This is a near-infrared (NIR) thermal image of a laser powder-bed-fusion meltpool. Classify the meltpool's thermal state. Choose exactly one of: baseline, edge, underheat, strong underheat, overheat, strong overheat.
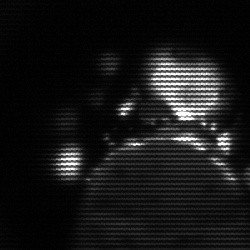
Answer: baseline